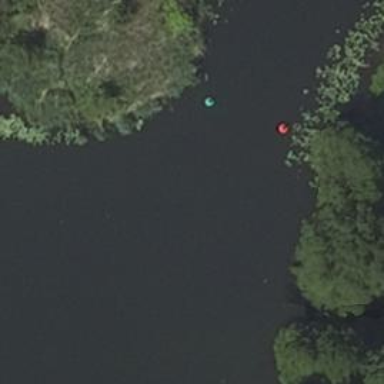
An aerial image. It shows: Green buoy.